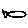
Label: fish